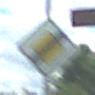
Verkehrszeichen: EndeVorfahrtsstrasse
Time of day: Midday
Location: Outdoor (Nature)
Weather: PartlyCloudy
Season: NotSpecified
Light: Natural